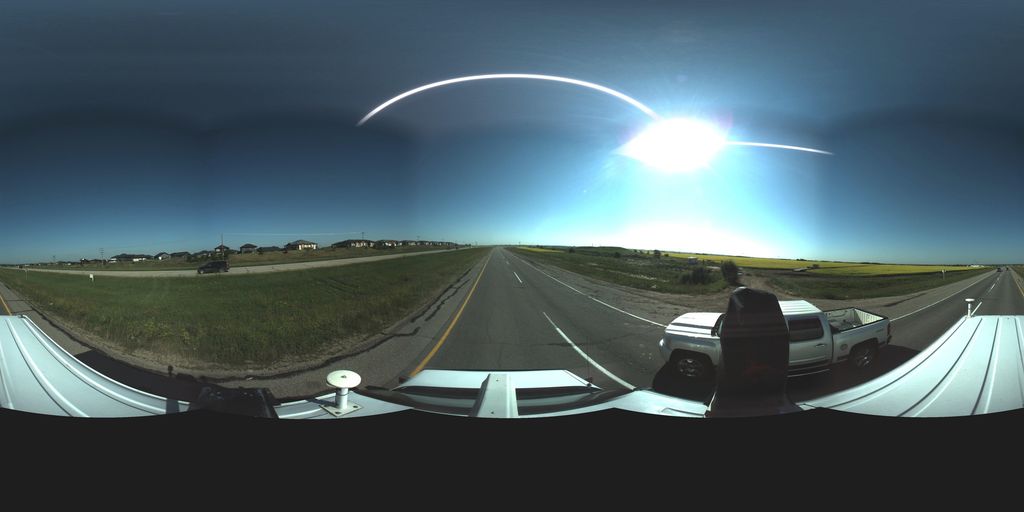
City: saskatoon